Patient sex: M
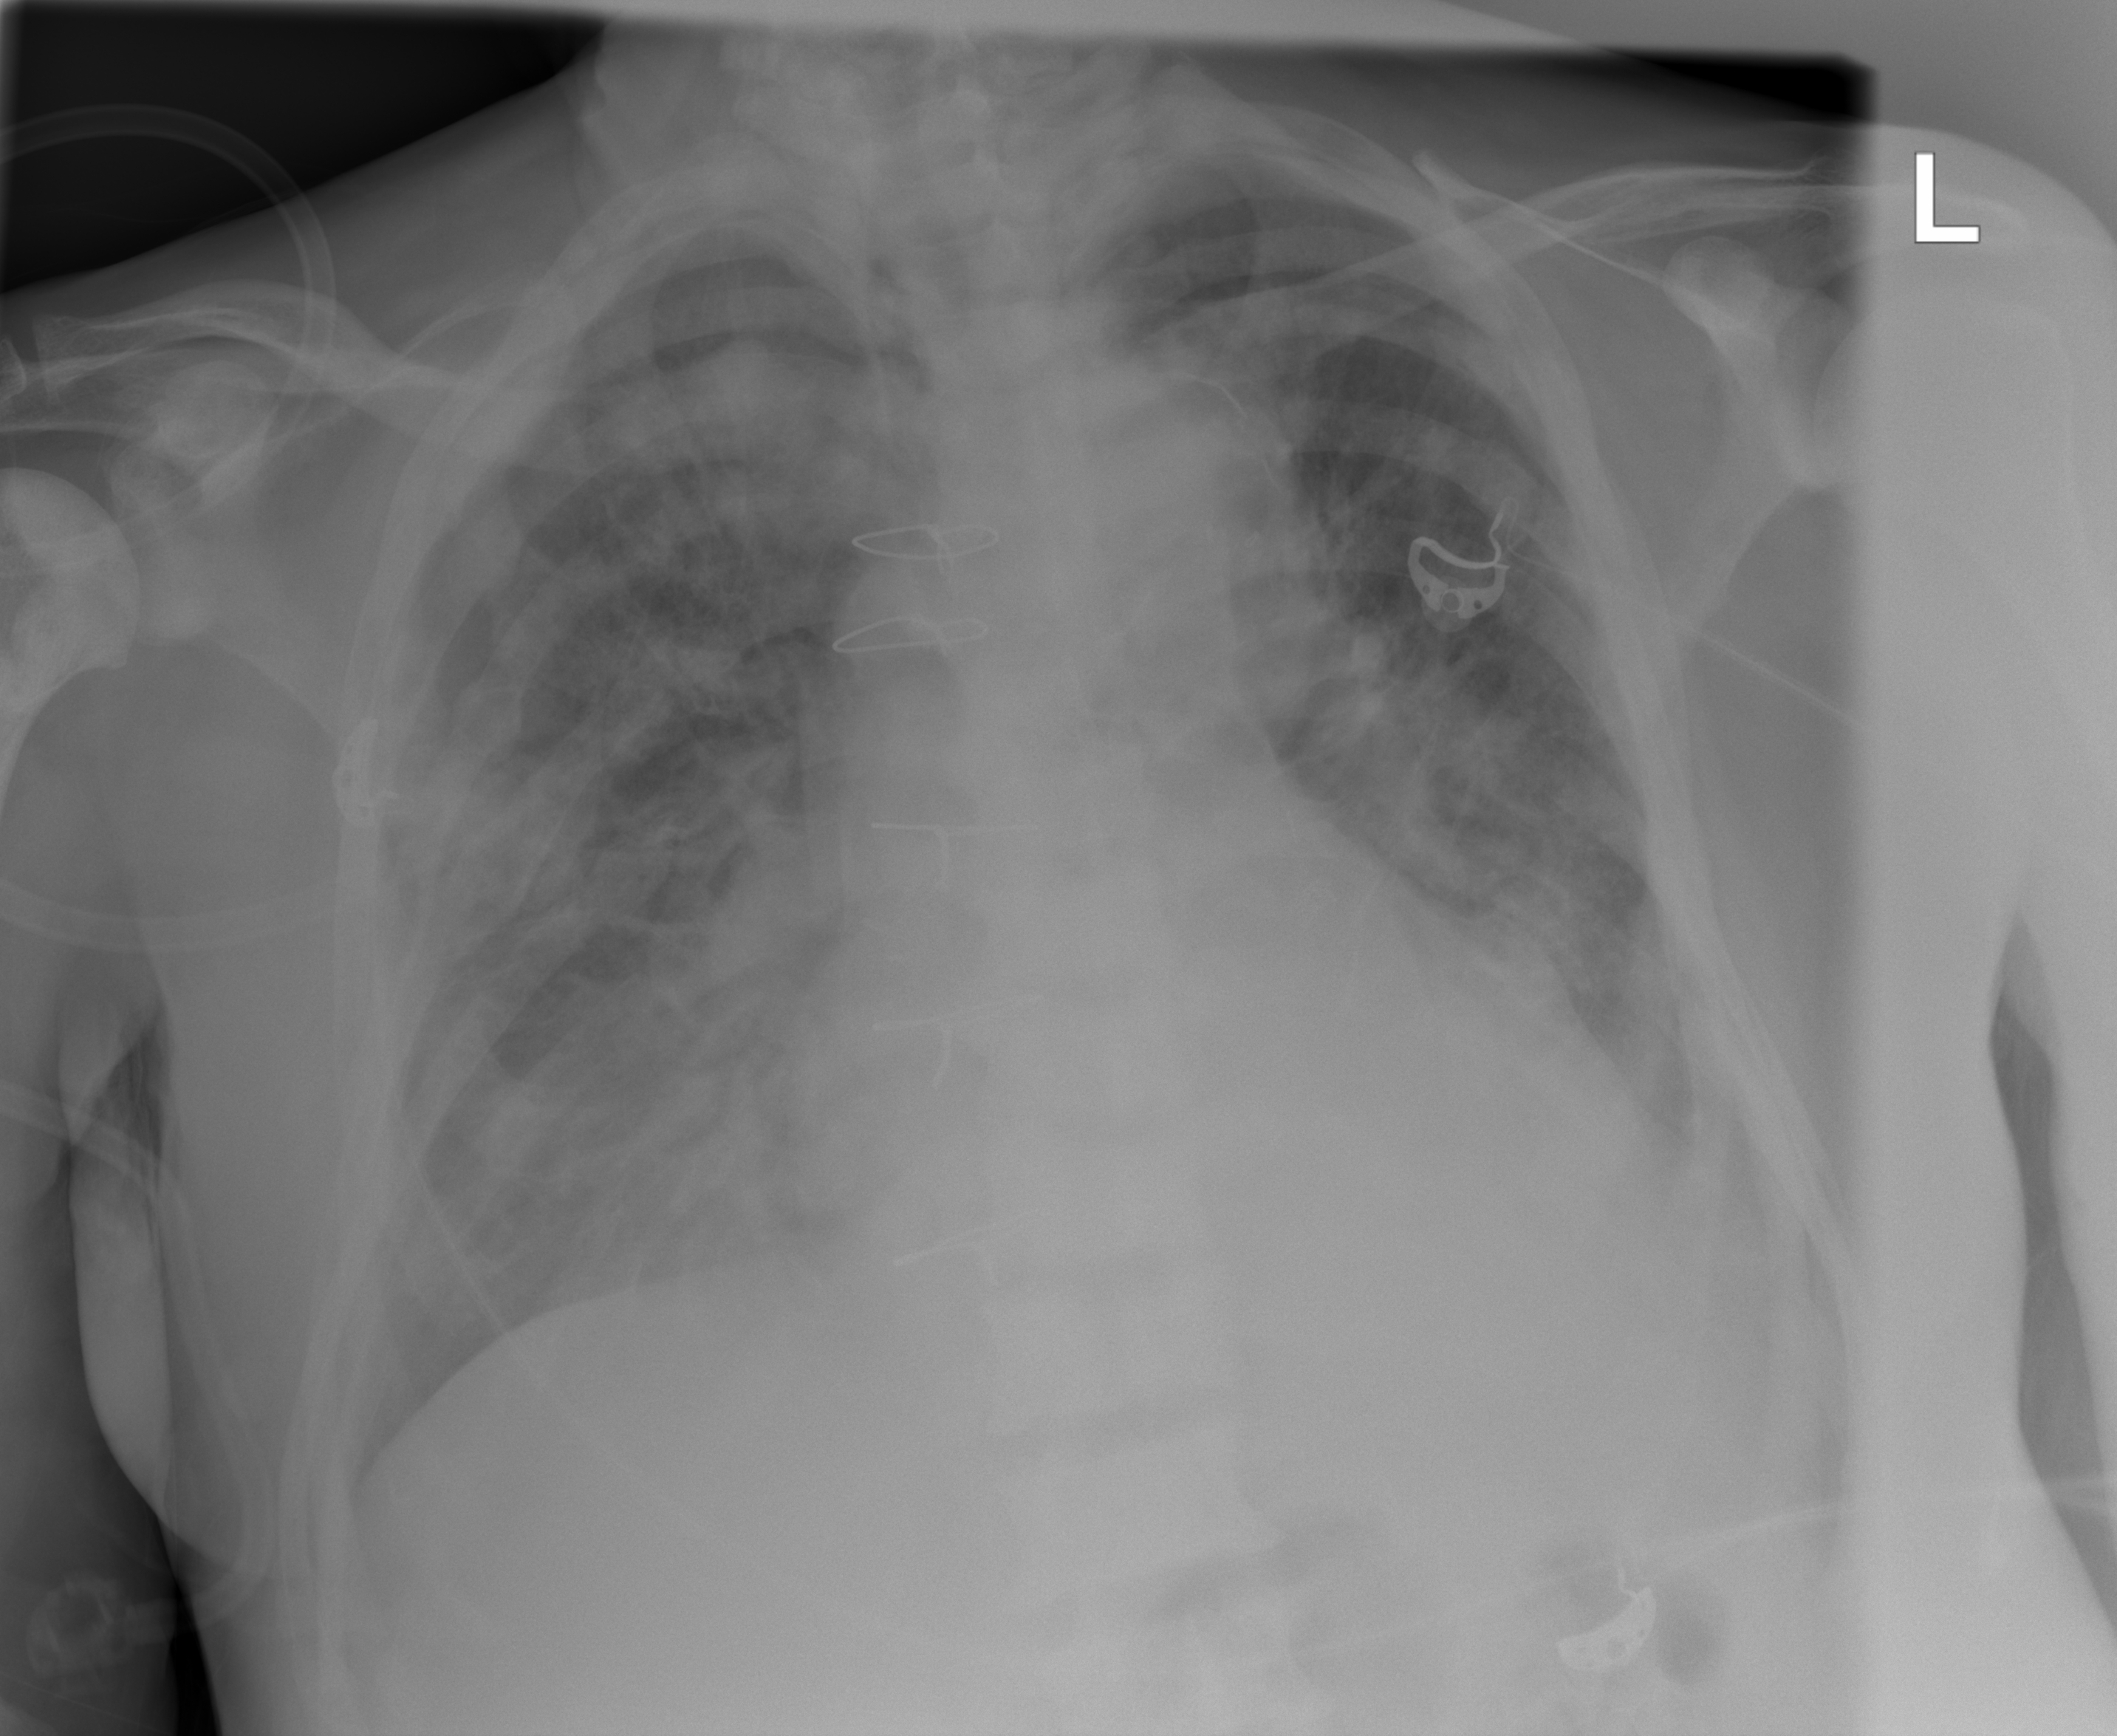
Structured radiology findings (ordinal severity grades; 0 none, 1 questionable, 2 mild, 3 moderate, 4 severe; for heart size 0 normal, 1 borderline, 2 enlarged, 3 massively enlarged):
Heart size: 0
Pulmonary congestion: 2
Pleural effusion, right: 0
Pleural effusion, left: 0
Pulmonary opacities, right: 3
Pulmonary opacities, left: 3
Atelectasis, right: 3
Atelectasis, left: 2